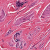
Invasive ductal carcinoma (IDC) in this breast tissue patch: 0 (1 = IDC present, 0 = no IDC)